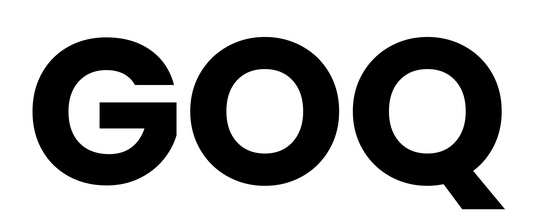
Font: Poppins-Bold